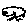
Label: tree